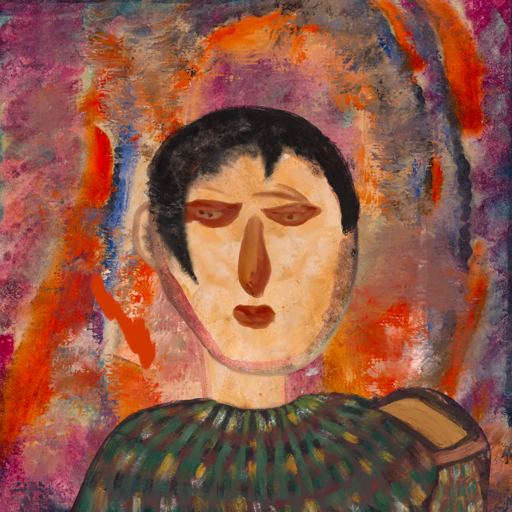
Background: Experience, Head And Neck Front: Childish, Face Front: Pious_Lady, Bust: After_Raid, Hair Front: Roy_Bahadur, Head Accessory: Blank, Second Necklace: Blank, Necklace: Blank, Baby: Blank